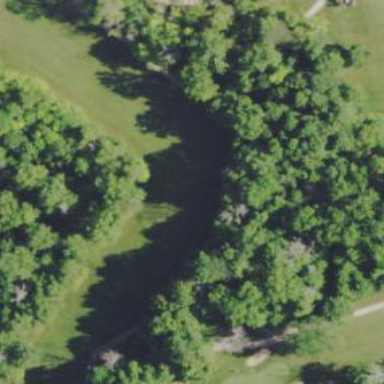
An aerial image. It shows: Golf cartpath that is also road path.